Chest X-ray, PA view. Patient: 12 years old, sex M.
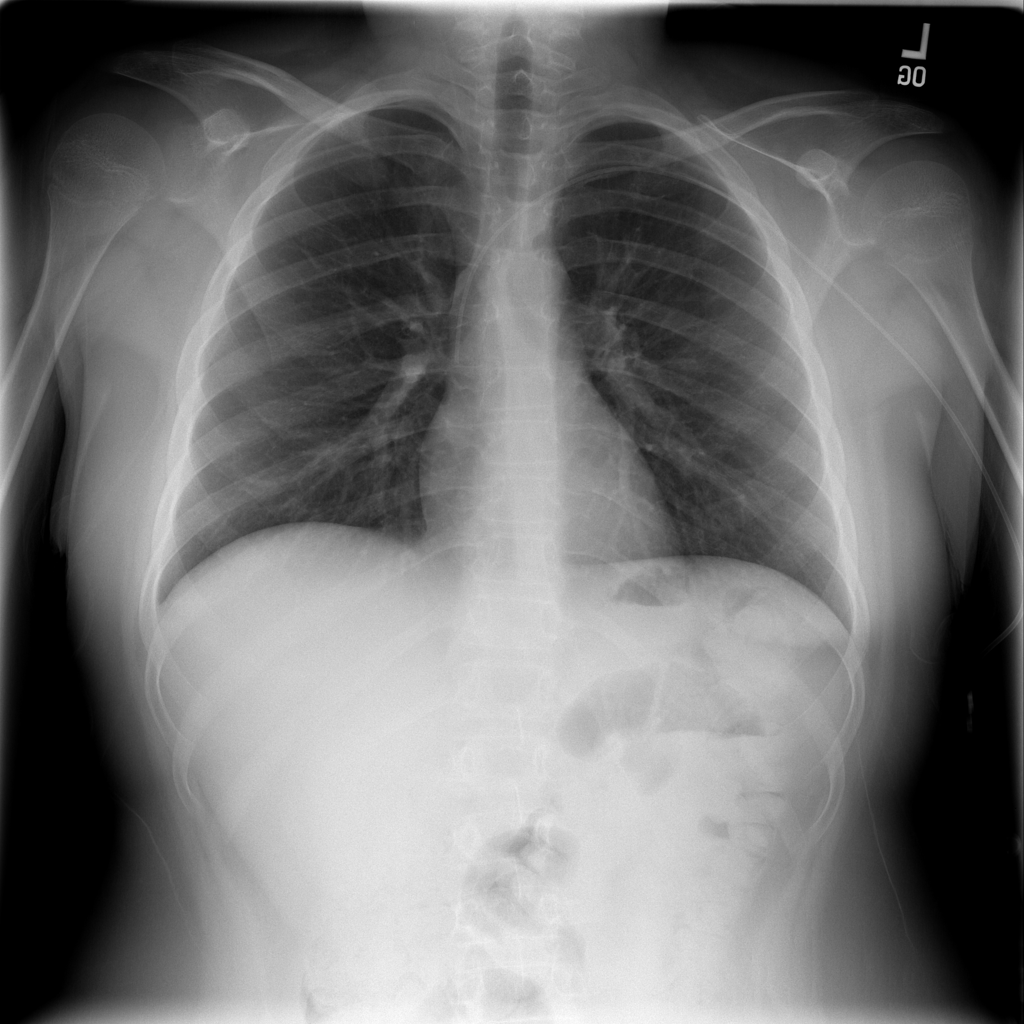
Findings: No Finding